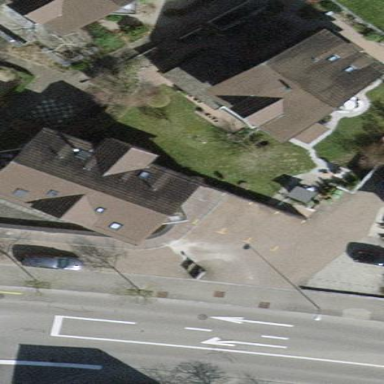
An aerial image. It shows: Gabled roof tile apartment building.